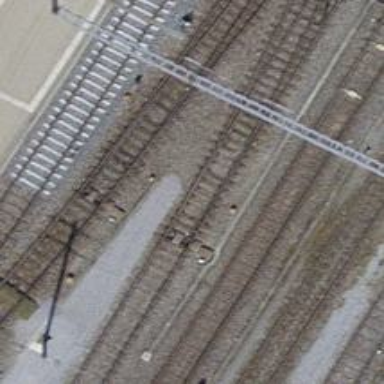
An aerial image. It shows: Railway switch.